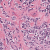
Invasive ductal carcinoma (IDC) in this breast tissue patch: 1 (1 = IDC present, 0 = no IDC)